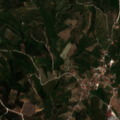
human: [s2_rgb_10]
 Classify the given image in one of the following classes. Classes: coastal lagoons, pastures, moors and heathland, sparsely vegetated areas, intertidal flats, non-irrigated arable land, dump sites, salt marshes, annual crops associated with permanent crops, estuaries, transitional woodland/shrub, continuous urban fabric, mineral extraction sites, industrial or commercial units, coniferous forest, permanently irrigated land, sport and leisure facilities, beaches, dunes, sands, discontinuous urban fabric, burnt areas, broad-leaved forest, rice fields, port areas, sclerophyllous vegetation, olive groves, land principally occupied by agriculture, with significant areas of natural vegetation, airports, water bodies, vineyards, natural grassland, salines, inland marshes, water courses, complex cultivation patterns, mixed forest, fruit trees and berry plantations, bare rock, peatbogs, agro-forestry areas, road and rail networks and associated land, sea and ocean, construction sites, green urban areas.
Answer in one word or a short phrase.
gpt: olive groves, annual crops associated with permanent crops, complex cultivation patterns, mixed forest, sclerophyllous vegetation